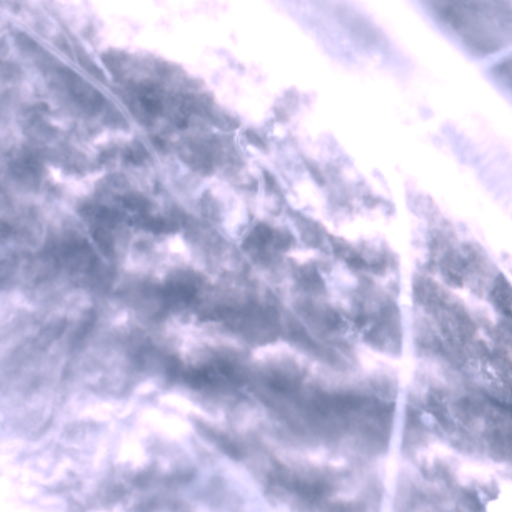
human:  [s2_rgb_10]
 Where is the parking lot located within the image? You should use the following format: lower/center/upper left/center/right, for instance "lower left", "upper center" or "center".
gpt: The parking lot is located in the lower right of the image.
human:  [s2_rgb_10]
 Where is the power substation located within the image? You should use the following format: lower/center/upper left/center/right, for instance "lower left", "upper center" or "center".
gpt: The power substation is located in the upper right of the image.
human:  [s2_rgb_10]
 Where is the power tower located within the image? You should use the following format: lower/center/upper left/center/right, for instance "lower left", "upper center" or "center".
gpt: The power tower is located in the right of the image.
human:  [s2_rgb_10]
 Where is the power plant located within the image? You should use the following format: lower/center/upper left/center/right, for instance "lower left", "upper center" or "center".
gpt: There is no power plant in the image.